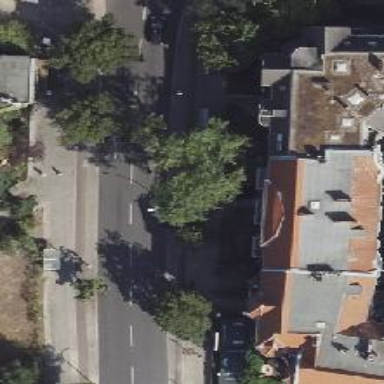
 featuring sidewalks on both sides and cycle track alongside."